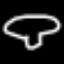
Label: mushroom